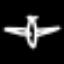
Label: airplane